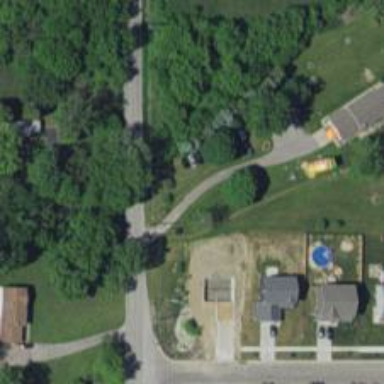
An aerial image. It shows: Driveway leading to service road.